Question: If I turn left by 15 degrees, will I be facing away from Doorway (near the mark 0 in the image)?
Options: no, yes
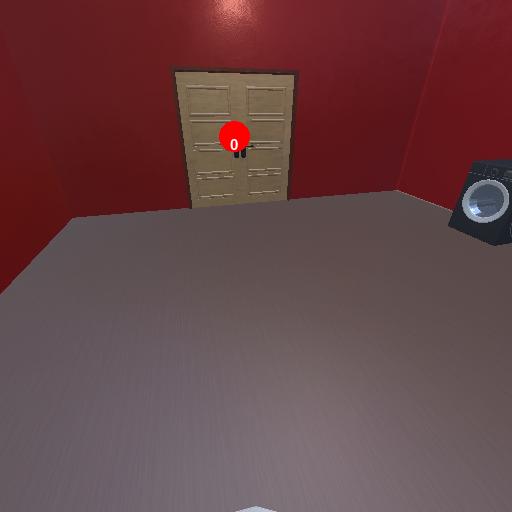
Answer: no